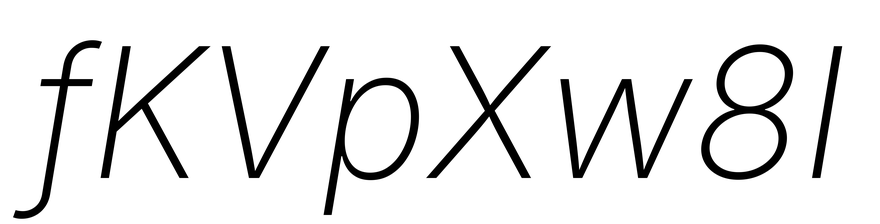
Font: Inter-Italic_ExtraLight_Italic